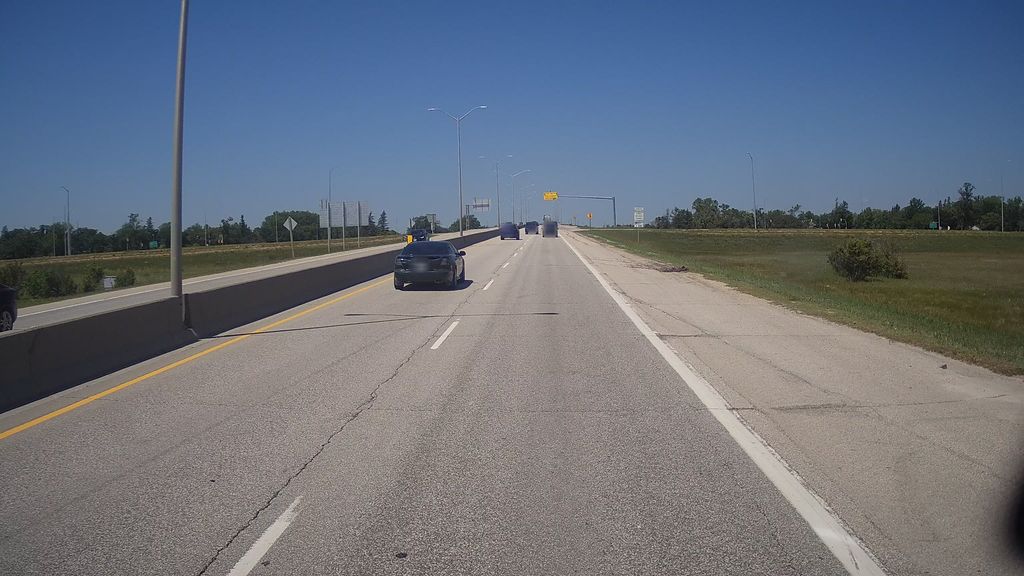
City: winnipeg